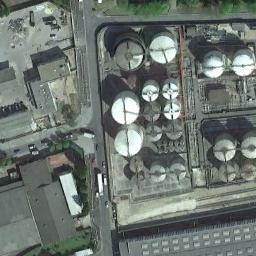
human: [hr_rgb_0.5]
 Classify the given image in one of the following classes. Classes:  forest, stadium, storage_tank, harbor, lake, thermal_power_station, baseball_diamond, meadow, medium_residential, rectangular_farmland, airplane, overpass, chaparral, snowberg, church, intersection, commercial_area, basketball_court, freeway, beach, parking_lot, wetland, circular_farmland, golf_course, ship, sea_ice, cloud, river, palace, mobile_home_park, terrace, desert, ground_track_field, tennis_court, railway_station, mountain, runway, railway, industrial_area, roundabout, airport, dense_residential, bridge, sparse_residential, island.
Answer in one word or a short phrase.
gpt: storage_tank